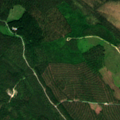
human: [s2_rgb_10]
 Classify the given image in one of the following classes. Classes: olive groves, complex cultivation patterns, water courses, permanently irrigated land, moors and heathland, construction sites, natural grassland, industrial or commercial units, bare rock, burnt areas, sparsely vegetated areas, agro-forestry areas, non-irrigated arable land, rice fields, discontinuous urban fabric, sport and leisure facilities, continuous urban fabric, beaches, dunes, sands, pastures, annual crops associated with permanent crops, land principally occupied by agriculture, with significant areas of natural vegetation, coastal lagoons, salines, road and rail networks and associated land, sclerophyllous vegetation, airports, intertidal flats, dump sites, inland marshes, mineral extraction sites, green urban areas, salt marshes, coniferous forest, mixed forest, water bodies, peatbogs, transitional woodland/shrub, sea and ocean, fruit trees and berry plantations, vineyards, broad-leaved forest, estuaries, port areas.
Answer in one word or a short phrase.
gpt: coniferous forest, mixed forest, transitional woodland/shrub